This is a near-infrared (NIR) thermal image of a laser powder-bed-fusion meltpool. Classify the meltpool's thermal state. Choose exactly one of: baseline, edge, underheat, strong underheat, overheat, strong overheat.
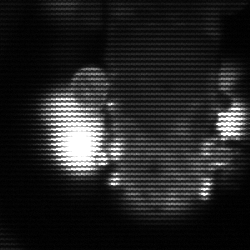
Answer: strong underheat